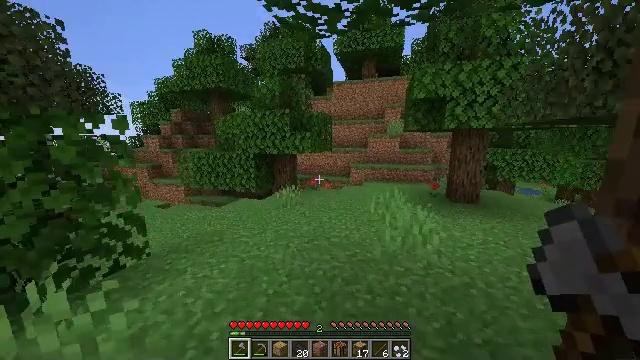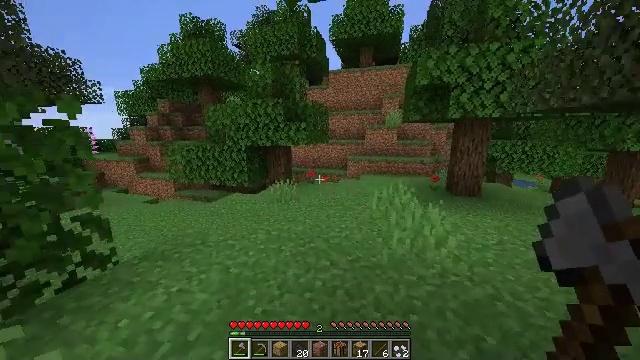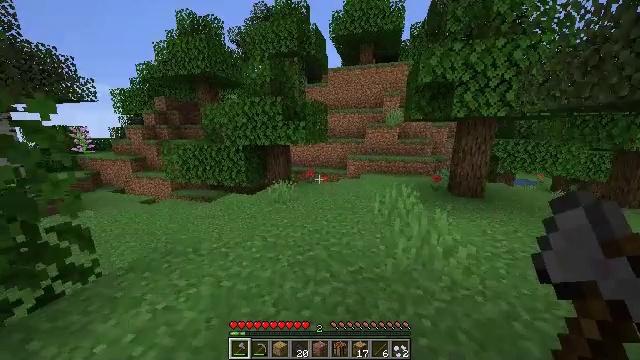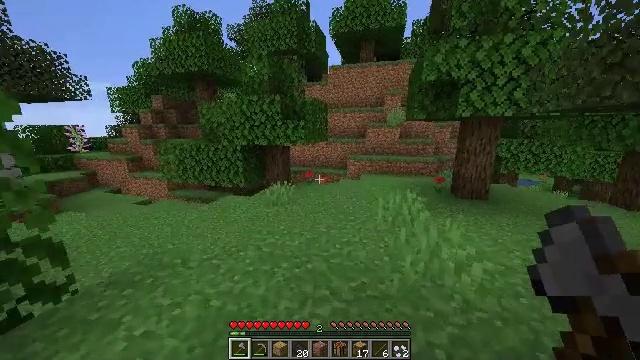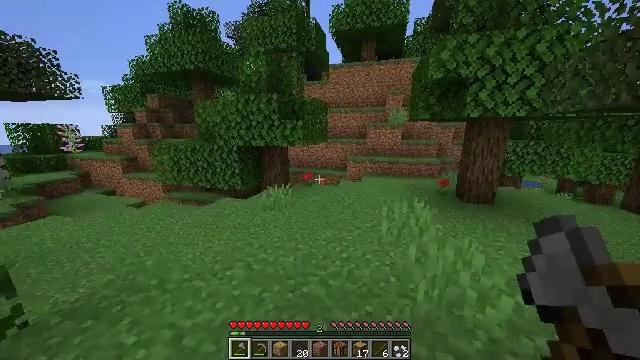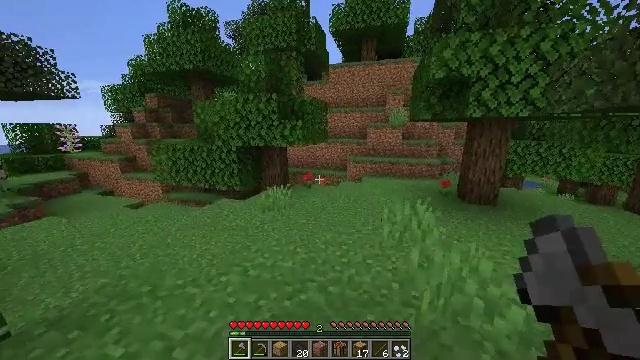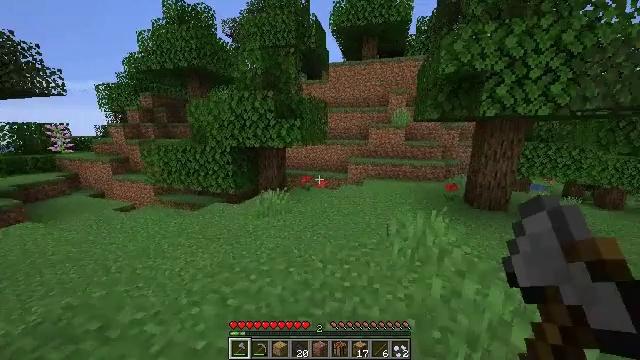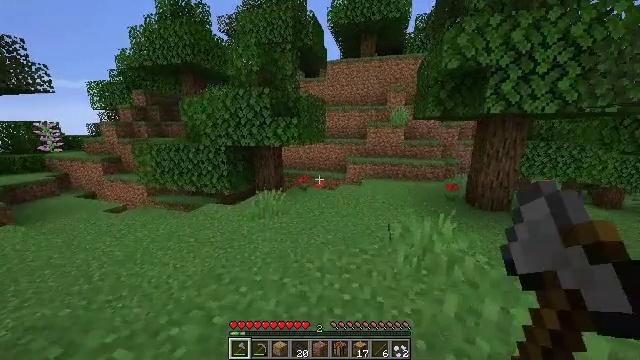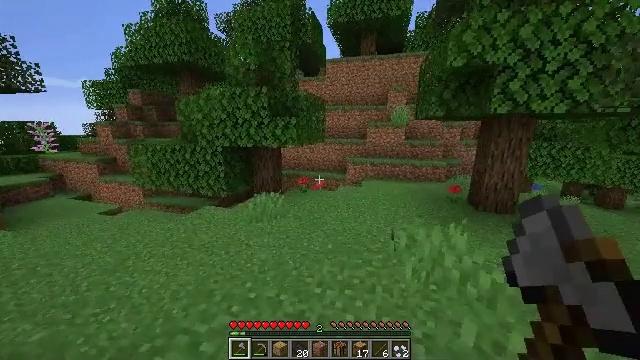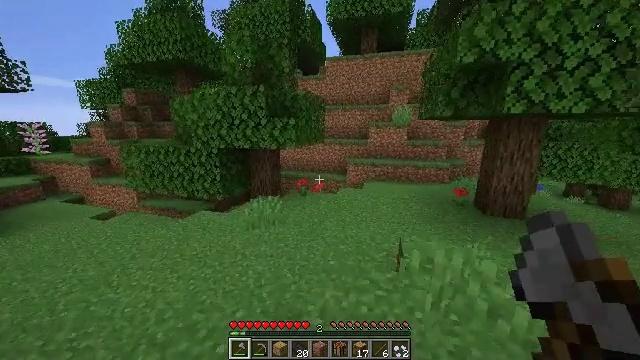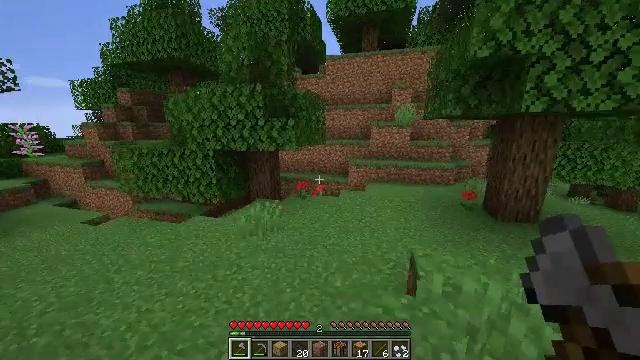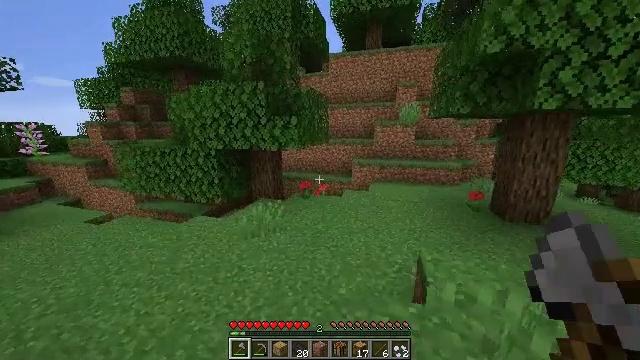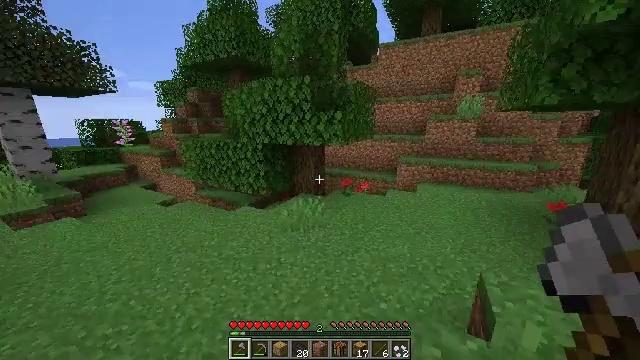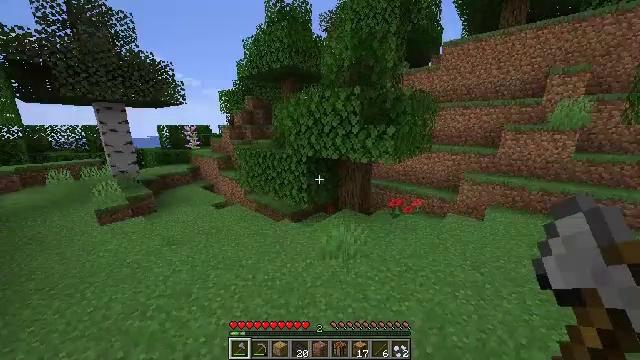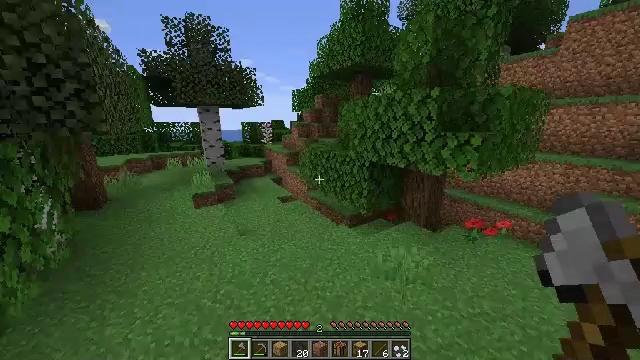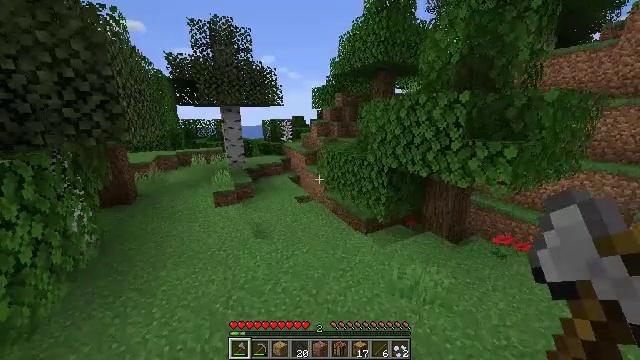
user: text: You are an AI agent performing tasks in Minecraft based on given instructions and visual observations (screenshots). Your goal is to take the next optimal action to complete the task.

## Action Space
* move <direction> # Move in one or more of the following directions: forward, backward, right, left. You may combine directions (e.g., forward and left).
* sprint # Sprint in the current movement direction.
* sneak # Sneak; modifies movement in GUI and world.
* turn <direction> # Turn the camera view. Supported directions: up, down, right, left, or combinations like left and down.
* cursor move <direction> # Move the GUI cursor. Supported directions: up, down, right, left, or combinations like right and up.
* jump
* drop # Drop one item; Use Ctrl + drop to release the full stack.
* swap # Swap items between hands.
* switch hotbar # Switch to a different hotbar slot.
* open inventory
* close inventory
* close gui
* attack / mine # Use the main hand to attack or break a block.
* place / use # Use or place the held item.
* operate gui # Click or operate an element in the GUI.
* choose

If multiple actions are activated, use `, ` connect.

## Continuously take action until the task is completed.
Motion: motion action
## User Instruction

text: Gather lilac from the ground.
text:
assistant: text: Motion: move forward, sprint, turn right and down
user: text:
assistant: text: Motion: move forward, sprint
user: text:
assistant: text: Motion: move forward, sprint
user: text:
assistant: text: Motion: move forward, sprint
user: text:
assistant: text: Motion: move forward, sprint
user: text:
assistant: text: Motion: move forward, sprint
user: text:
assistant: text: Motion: move forward, sprint
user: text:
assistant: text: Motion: move forward, sprint
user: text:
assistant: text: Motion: move forward, sprint
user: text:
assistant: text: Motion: move forward, sprint
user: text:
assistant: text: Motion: move forward, sprint
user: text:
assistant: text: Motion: move forward, sprint, turn left and down
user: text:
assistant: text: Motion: move forward, sprint, turn left, jump
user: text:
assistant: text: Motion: move forward, sprint, turn left and down, jump
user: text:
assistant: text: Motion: move forward, sprint, turn left and down, jump
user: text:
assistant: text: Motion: move forward, sprint, turn left, jump
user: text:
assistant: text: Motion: move forward, sprint, turn left, jump
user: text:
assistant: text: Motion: move forward, sprint, turn left, jump
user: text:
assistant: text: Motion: move forward, sprint, turn left and up, jump
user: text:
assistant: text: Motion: move forward, sprint, turn left, jump
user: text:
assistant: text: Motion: move forward, sprint, jump
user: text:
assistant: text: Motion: move forward, sprint, jump
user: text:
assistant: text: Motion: move forward and move left, sprint, jump
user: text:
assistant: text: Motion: move forward and move left, sprint, turn left, jump
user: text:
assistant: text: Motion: move forward and move left, sprint, jump
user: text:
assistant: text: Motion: move forward and move left, sprint, jump
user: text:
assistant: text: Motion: move forward, sprint, turn left and up, jump
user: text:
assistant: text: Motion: move forward, sprint, jump
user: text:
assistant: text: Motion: move forward, sprint, jump
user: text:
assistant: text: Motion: move forward, sprint, turn left and down, jump